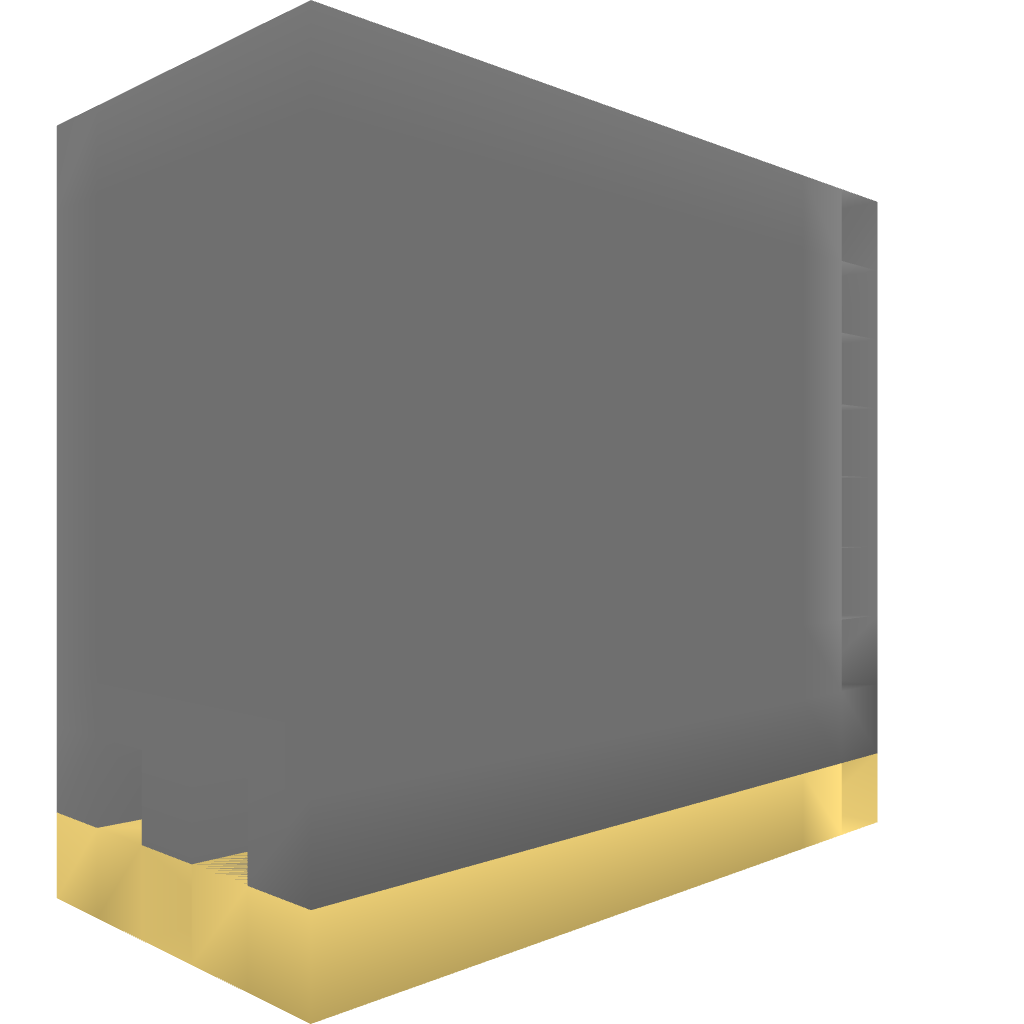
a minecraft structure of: Mob Birthday Party bad low quality